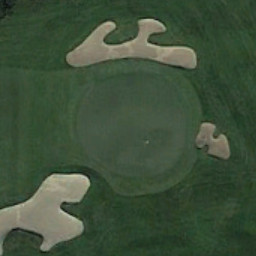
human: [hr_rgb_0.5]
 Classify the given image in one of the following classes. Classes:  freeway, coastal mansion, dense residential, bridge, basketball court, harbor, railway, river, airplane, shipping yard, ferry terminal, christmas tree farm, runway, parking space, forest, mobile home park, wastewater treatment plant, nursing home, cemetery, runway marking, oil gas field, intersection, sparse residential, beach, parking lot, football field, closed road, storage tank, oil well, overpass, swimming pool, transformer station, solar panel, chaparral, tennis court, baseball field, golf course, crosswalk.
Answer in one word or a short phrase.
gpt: golf course